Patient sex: F
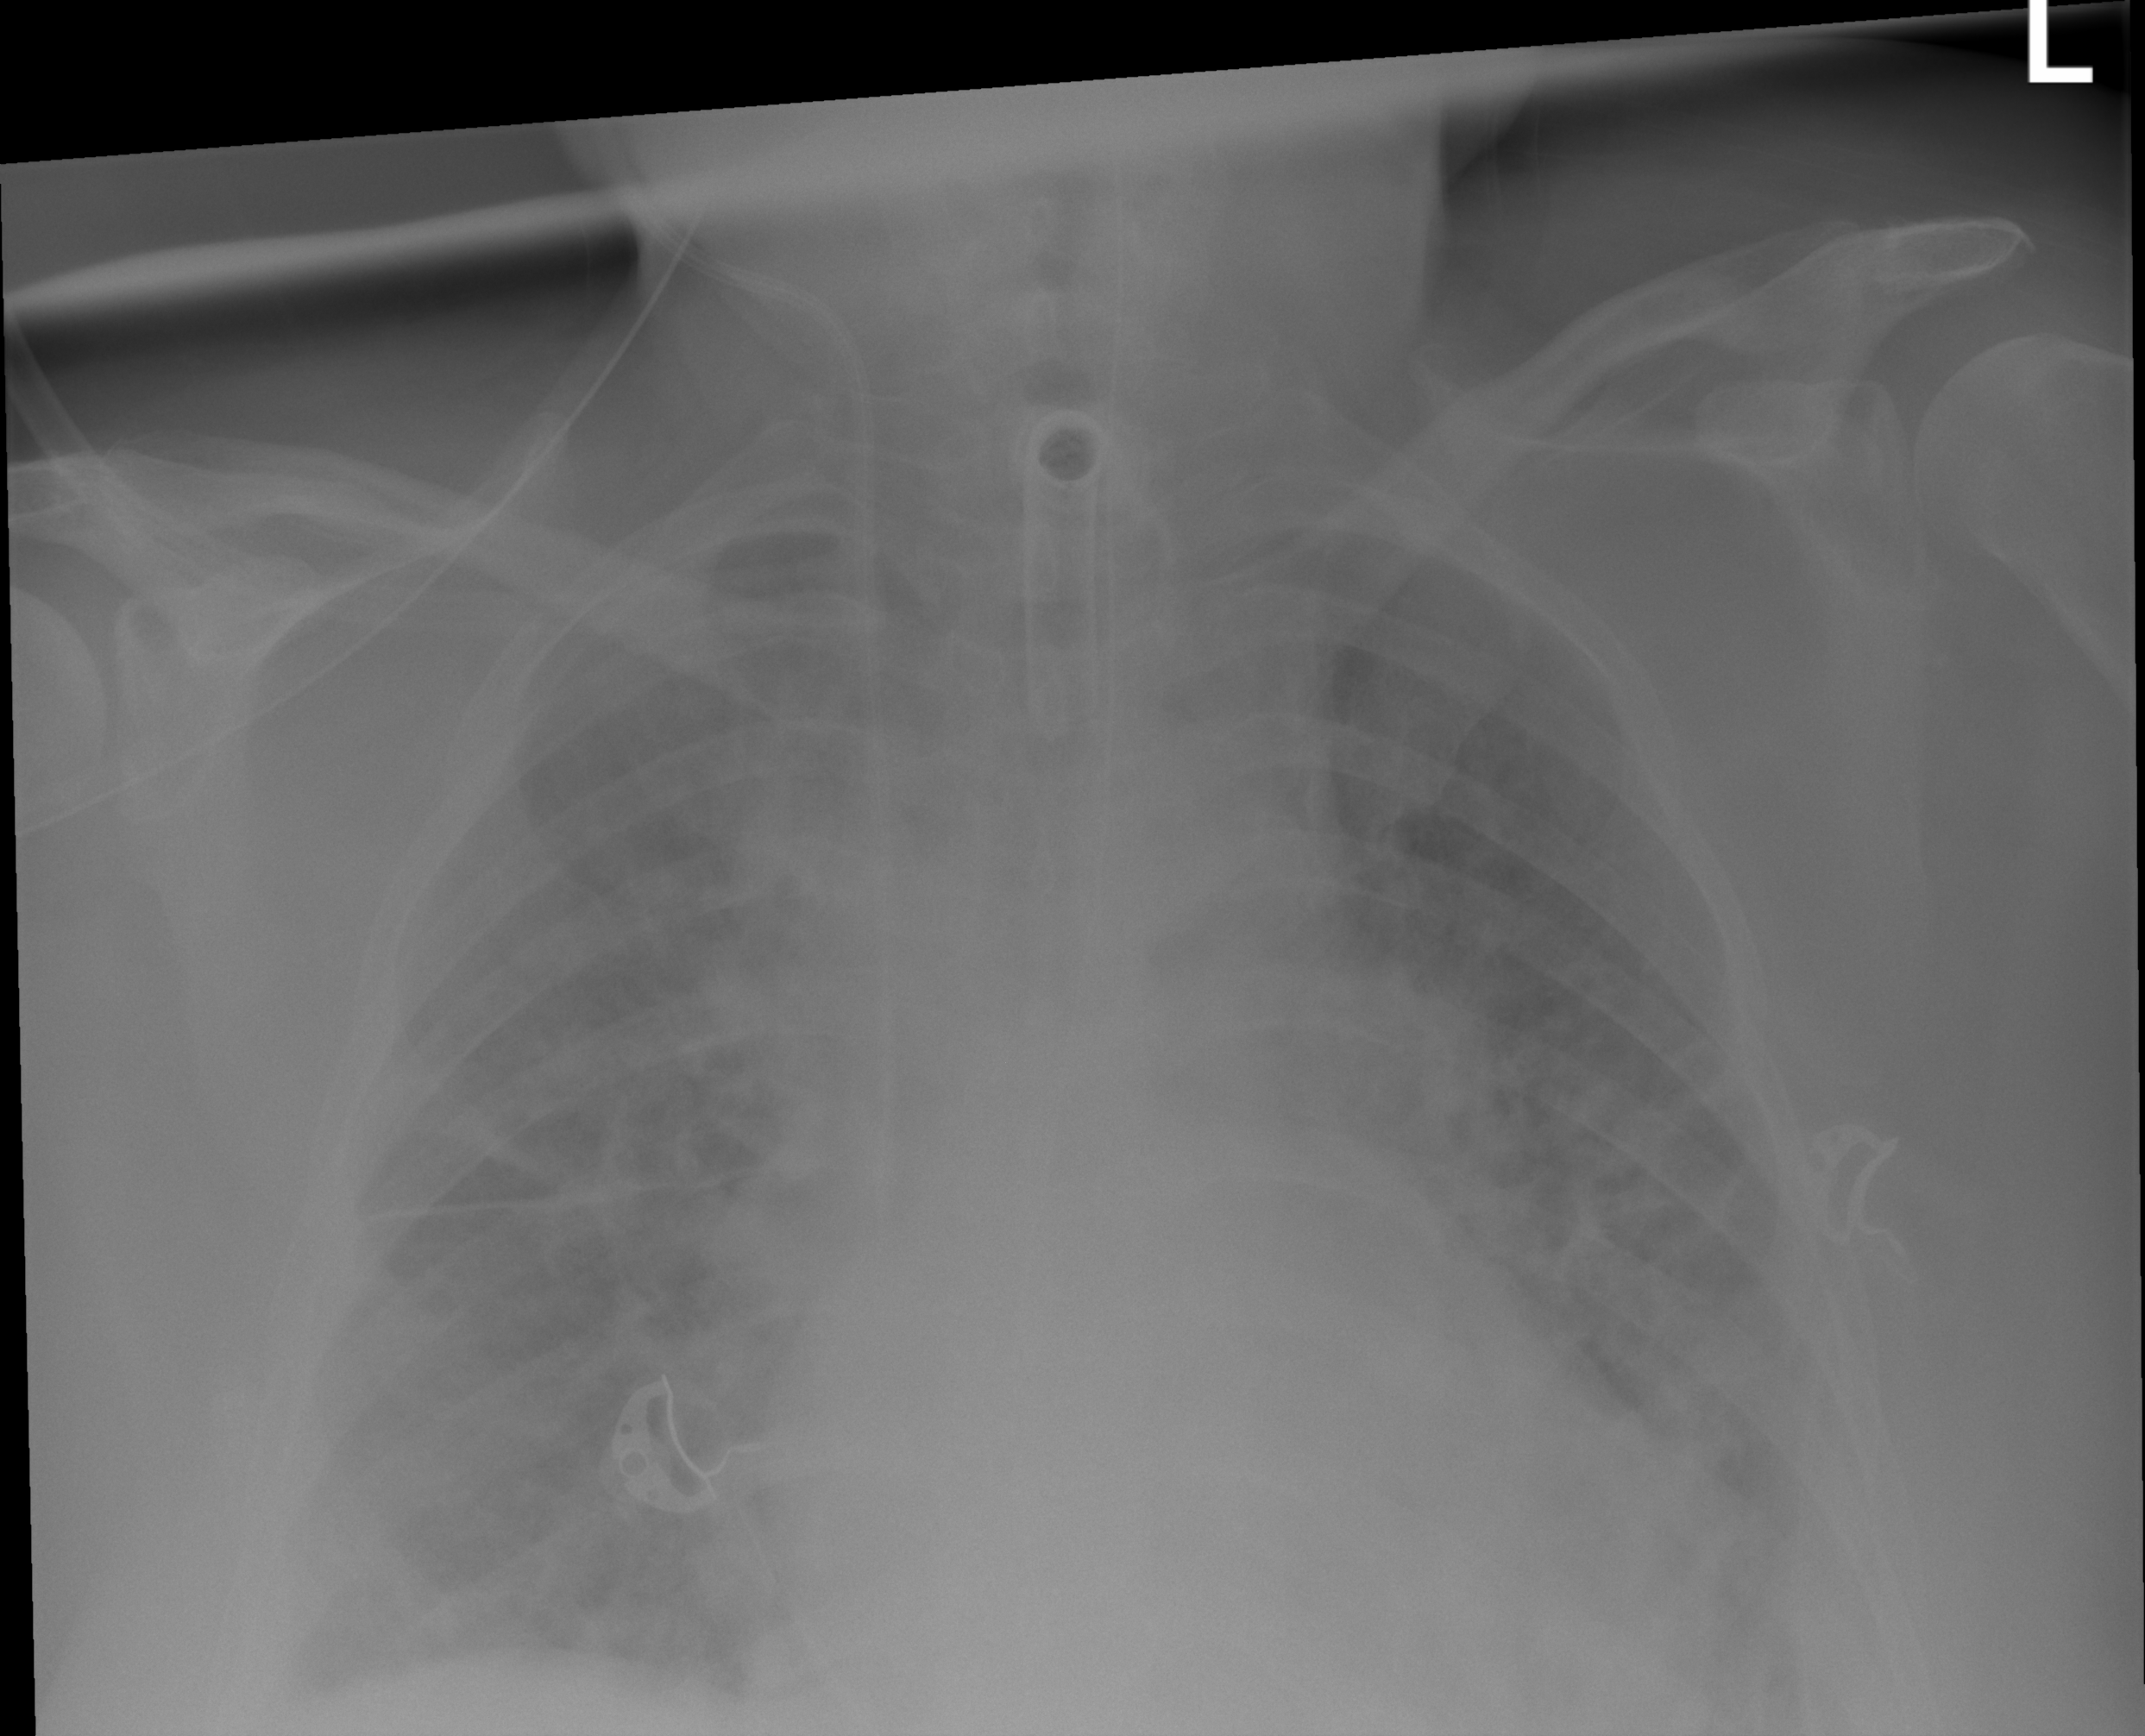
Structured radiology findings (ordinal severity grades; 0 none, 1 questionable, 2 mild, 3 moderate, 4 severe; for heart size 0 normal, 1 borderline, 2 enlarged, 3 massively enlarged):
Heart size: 2
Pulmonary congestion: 2
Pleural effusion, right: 2
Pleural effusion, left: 2
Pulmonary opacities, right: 2
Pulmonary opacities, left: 2
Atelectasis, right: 2
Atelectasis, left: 2